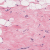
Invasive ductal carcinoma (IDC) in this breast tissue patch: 0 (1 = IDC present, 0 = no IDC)